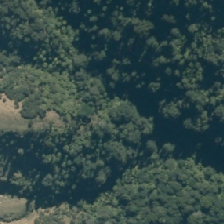
Land cover: manuka_kanuka